Question: I'm trying to make an object that can draw a portion of a large (say 2048 x 1537) image using CGContextDrawImage(...). It works just fine, except that it is extremely blurry. I'm using a "drawingController" which overrides drawLayer:inContext: like this
'''
-(void)drawLayer:(CALayer *)layer inContext:(CGContextRef)ctx{
CGImageRef drawImage = CGImageRetain(imageToDraw);
if(drawImage) {
CGRect drawRect = CGRectMake(0, 0, 1024, 748);//Just hard coded to my window size for now.
CGContextSetInterpolationQuality(ctx, kCGInterpolationHigh);
CGContextDrawImage(ctx, drawRect, drawImage);
}
CGImageRelease(drawImage);
}
'''
And this is how I set up my custom image hosting view:
'''
- (id)initWithFrame:(NSRect)frame
{
self = [super initWithFrame:frame];
if (self) {
// Initialization code here.
NSString *filePath = [[NSBundle mainBundle] pathForResource:@"large" ofType:@"jpg"];
CGImageRef imageRef = [self createCGImageFromFilePath:filePath];
drawingController = [[DrawingLayerController alloc] init];
drawingController.imageToDraw = imageRef;
[self setWantsLayer:YES];
imageLayer = [[CALayer alloc] init];
imageLayer.frame = self.bounds;
imageLayer.drawsAsynchronously = YES;
imageLayer.delegate = drawingController;
[self.layer addSublayer:imageLayer];
imageLayer.contentsRect = CGRectMake(0.5, 0.265452179, 0.5, 0.486662329); //Just an example contents rect.
imageLayer.drawsAsynchronously = YES;
[imageLayer setNeedsDisplay];
[imageLayer displayIfNeeded];
}
return self;
}
'''
Here is a portion of the image produced along side the source image at a similar zoom scale opened in Preview, so you can see just how blurry the image is as compared to the source image.

As you can see, the image produced by my code looks HORRIBLE. What is up with that?
Also, just for completeness, I have tried using a CATiledLayer for my imageLayer. The resulting image looks just as awful.
One final note: The code needs to be compatible with iOS AND OSX, but I am doing all my testing on OSX.
EDIT: Thanks to @Andrea, I've added the following above CGContextDrawImage(...)
'''
CGFloat scale = MAX(1,MAX(CGImageGetWidth(drawImage)/drawRect.size.width,CGImageGetHeight(drawImage)/drawRect.size.height));
layer.contentsScale = scale;
'''
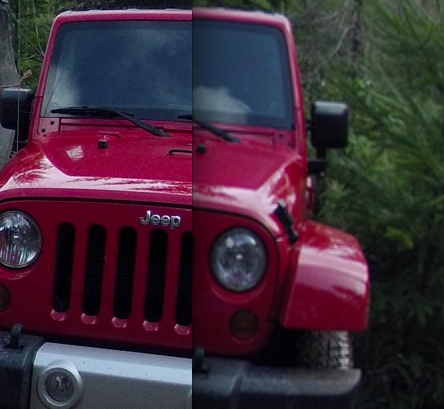
Answer: I don't know exactly for osx but I can give you some advices.
- 'contentScale'<URL>- -
Hope this helps.